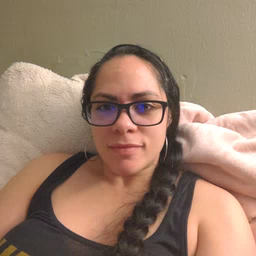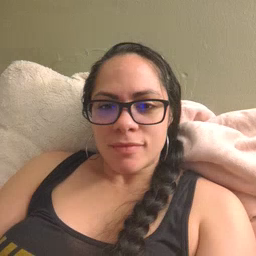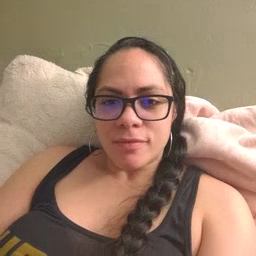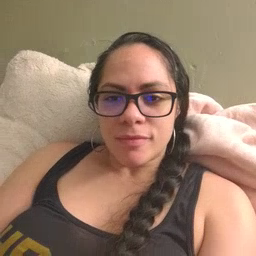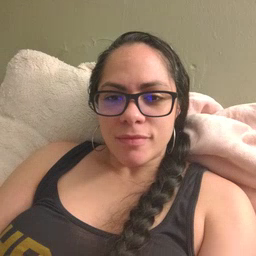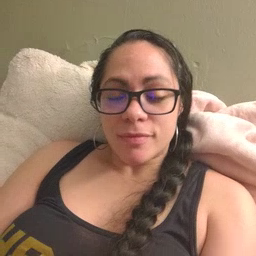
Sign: bye